Question: '''
public xFbConfigReader()
{
//props = new Properties();
propsdatabase = new Properties();
try
{
// load a properties file
InputStream dbin = getClass().getResourceAsStream("/properties/database.properties");
propsdatabase.load(dbin);
}
catch (IOException ex)
{
ex.printStackTrace();
}
}
'''
I keep My properties File named 'Database.properties' in a folder where the project is named 'Properties'.
When I do a Export as jar in Eclipse . The Properties Folder is visible.

But When I run the program it shows that there is a NUll point exception in dbin.
So which means I require the proper way to form a jar in Eclipse .Kindly suggest.
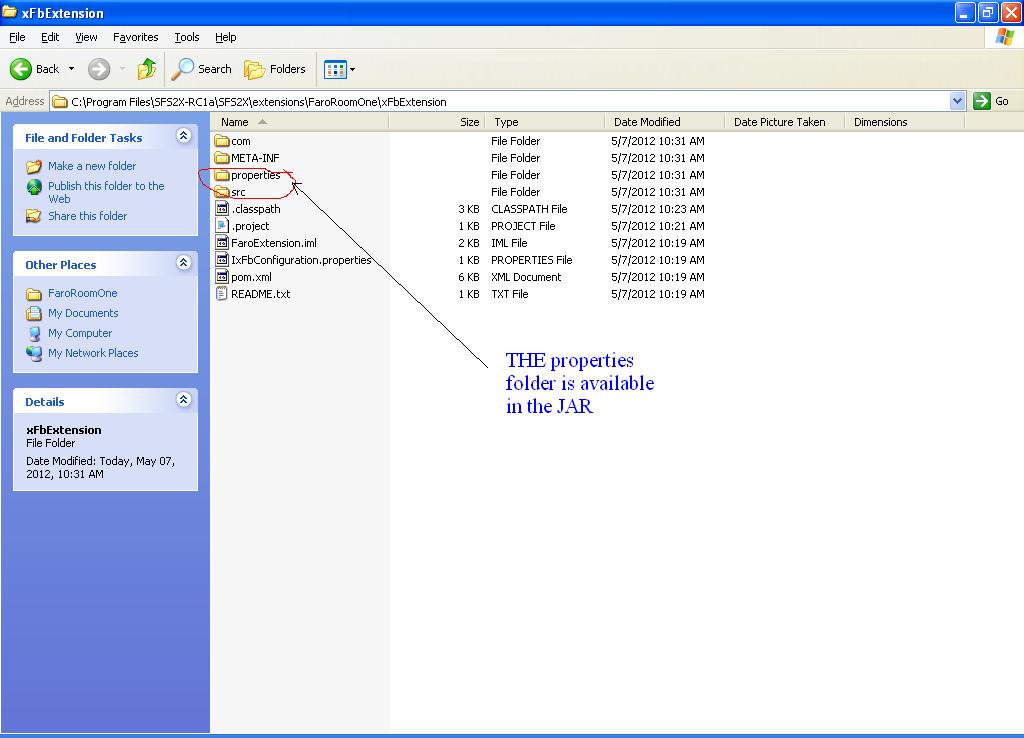
Answer: The better solution while handling properties file would be reading
'''
static Properties databaseproperties= new Properties();
static {
try {
connectionProps.load(YourClassName.class.getClassLoader()
.getResourceAsStream("databaseproperties.properties"));
} catch (Exception e) {
System.out.println("Exception is " + e.getMessage());
}
}
'''
This is better approch because
- - -
(OR) simply you can make this change no need to think about directory structure
1. Step 1: Move properties file to SRC
2. step 2: change this line as follows InputStream dbin = getClass().getResourceAsStream("/database.properties");
This is not much different from previous code as it is anyway stays inside the JAR file.